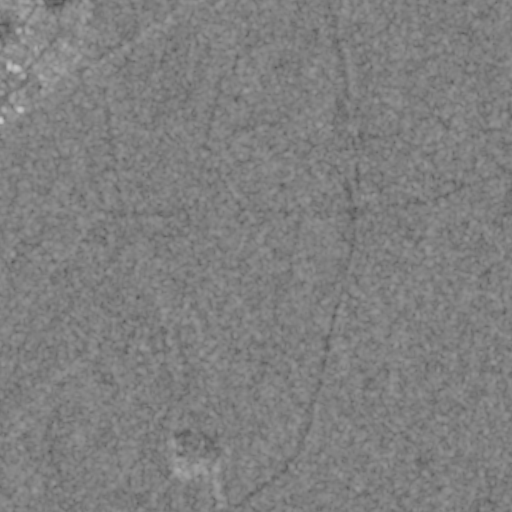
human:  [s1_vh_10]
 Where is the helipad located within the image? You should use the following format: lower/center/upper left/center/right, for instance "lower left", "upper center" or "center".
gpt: The helipad is located in the upper left of the image.
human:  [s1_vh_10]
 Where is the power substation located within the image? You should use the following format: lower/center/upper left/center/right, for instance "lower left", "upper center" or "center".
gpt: The power substation is located in the upper left of the image.
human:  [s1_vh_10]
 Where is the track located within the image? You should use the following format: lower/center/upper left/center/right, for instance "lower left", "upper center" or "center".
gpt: The track is located in the lower center of the image.
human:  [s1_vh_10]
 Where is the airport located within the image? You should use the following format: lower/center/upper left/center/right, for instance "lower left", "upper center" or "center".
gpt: There is no airport in the image.

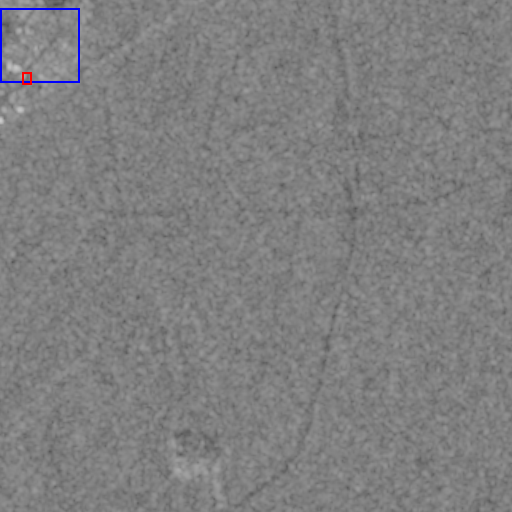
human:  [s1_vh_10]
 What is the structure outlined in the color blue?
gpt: The structure outlined in blue is a park.
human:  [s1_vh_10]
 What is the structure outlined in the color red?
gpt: The structure outlined in red is a parking lot.
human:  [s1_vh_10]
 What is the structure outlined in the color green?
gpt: There is no green outline.